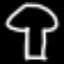
Label: mushroom